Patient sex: M
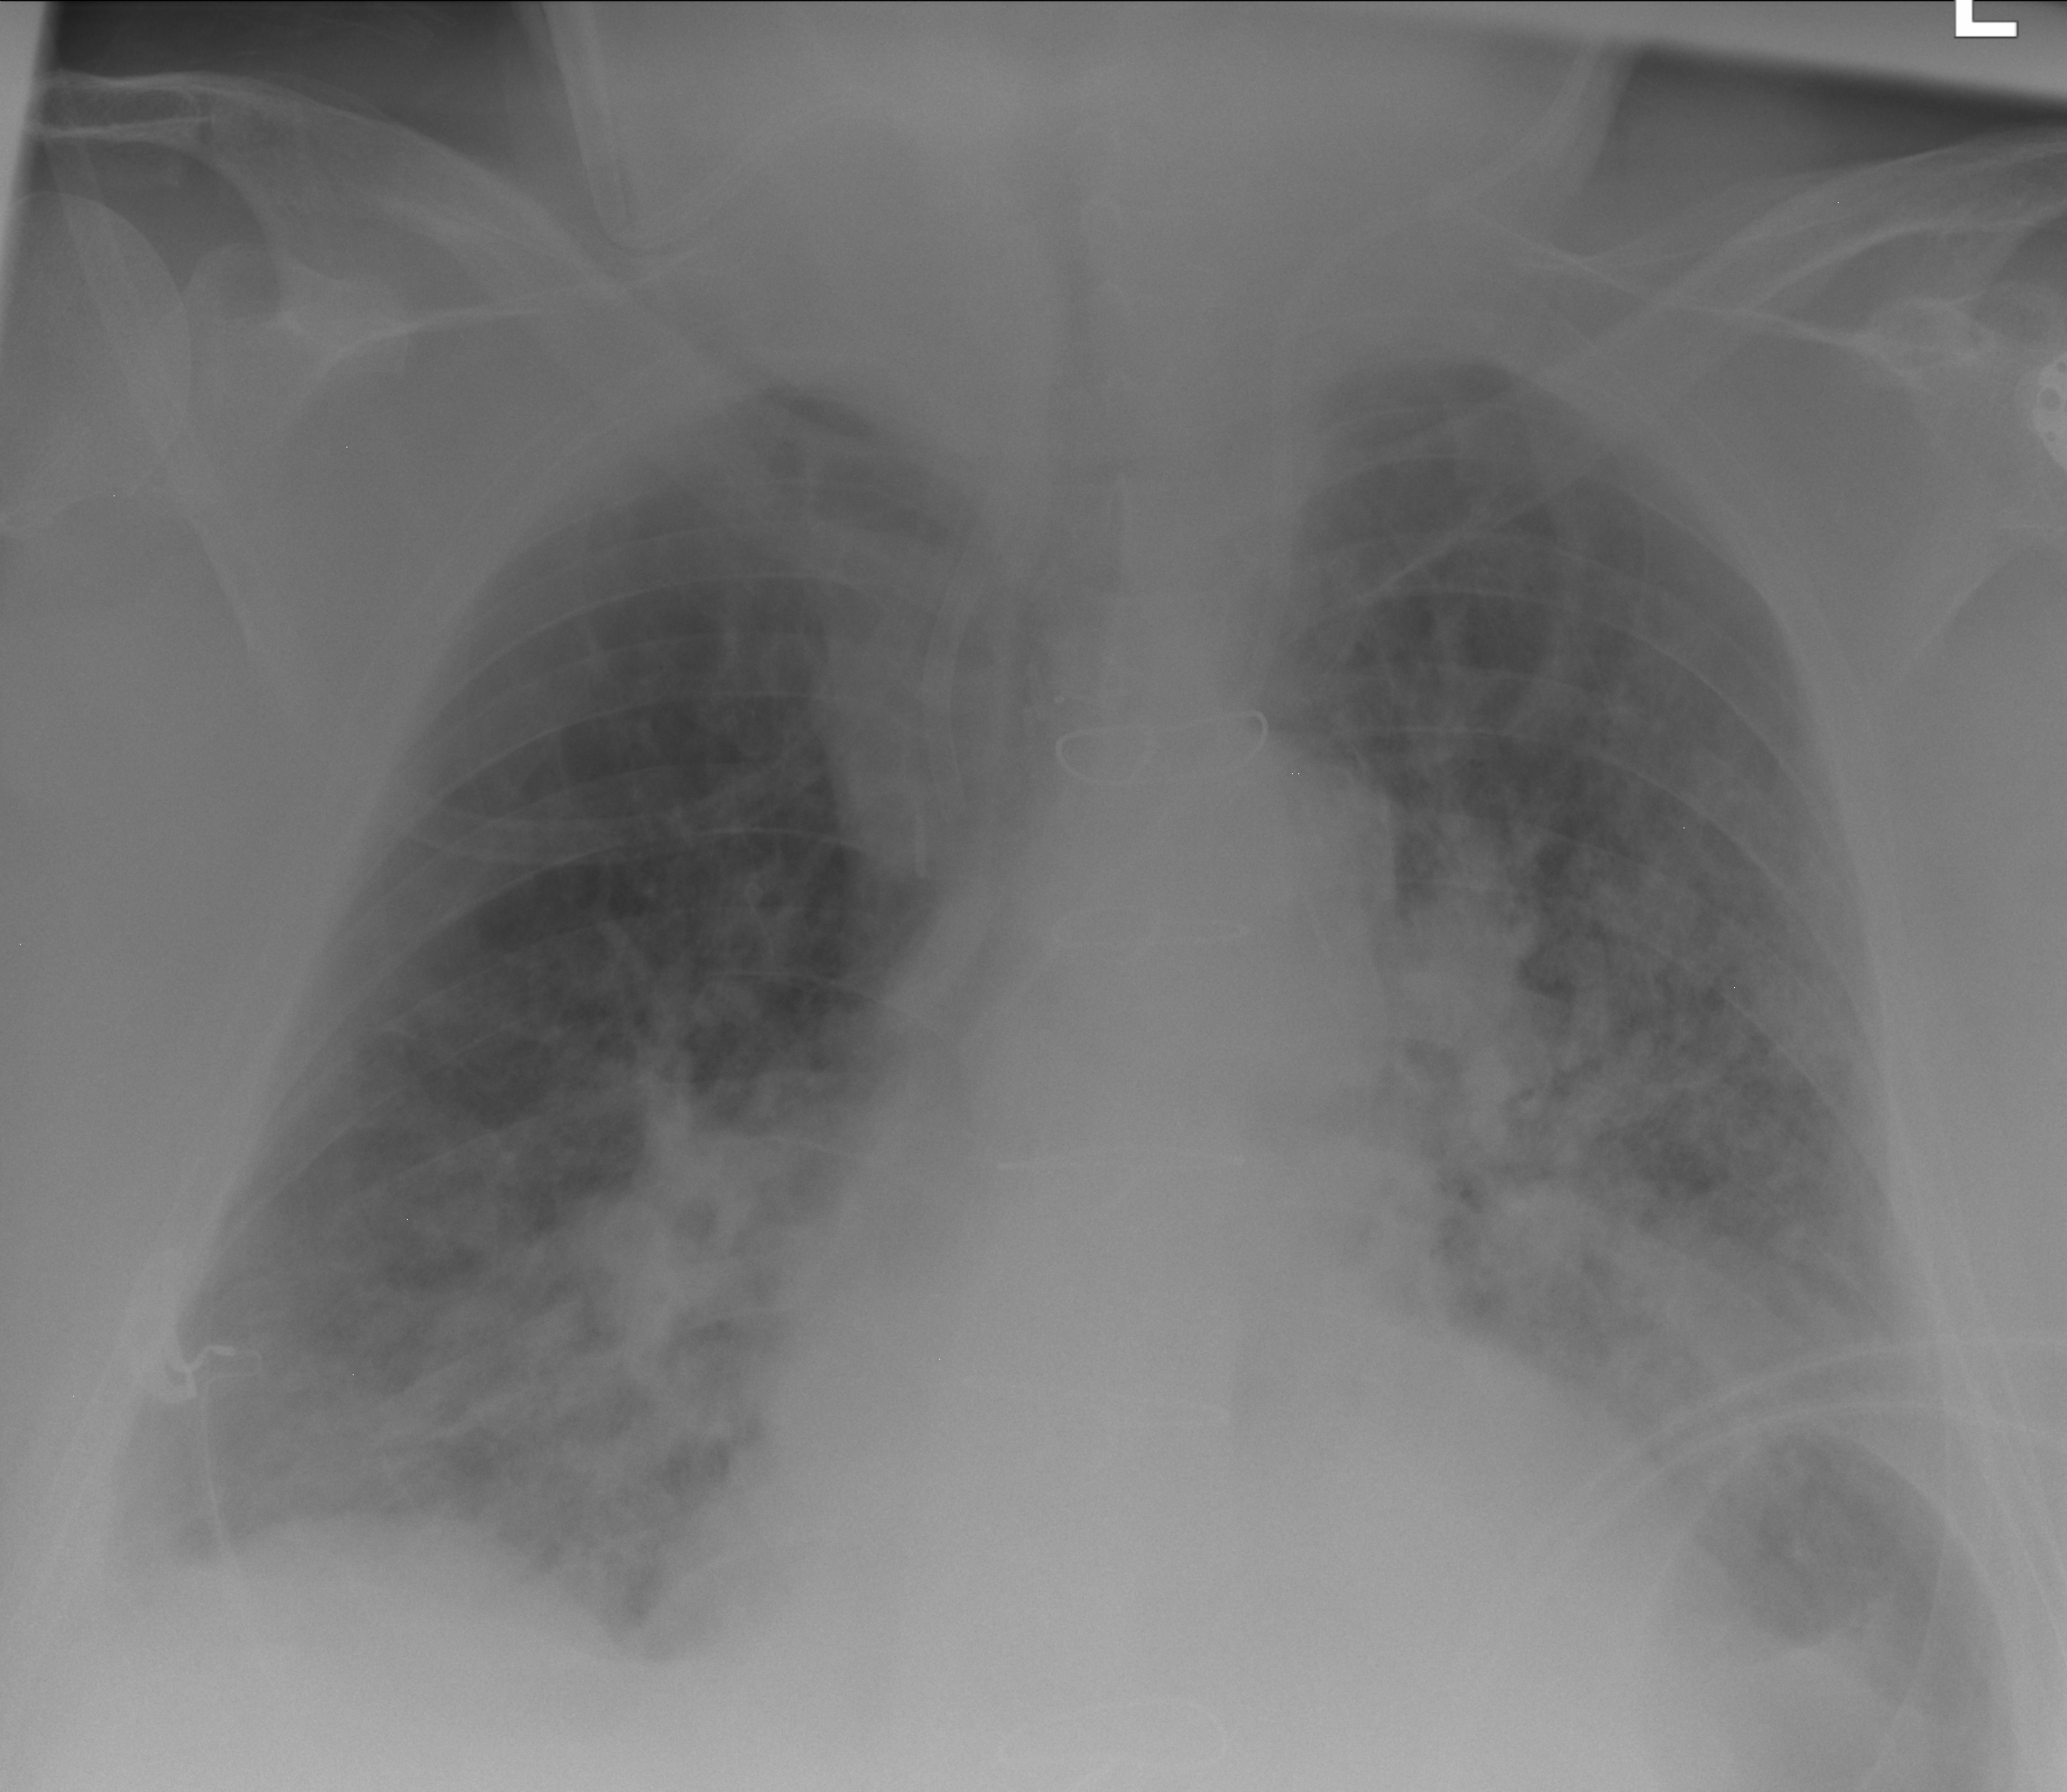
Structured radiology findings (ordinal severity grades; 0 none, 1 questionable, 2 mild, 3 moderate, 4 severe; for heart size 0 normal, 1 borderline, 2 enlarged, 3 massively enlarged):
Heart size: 2
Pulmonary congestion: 0
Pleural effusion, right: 2
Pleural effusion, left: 2
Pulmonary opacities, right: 0
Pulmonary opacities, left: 3
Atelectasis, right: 1
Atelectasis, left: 2